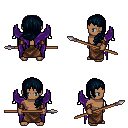
a pixel art fantasy rpg character, male body template, human, dark skin, purple wings, robe skirt, raven left-swept hairstyle, cloth bracers, spear, four views (front, back, left, right), 2x2 character sprite sheet, small pixel art, hard edges, no anti-aliasing